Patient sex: M
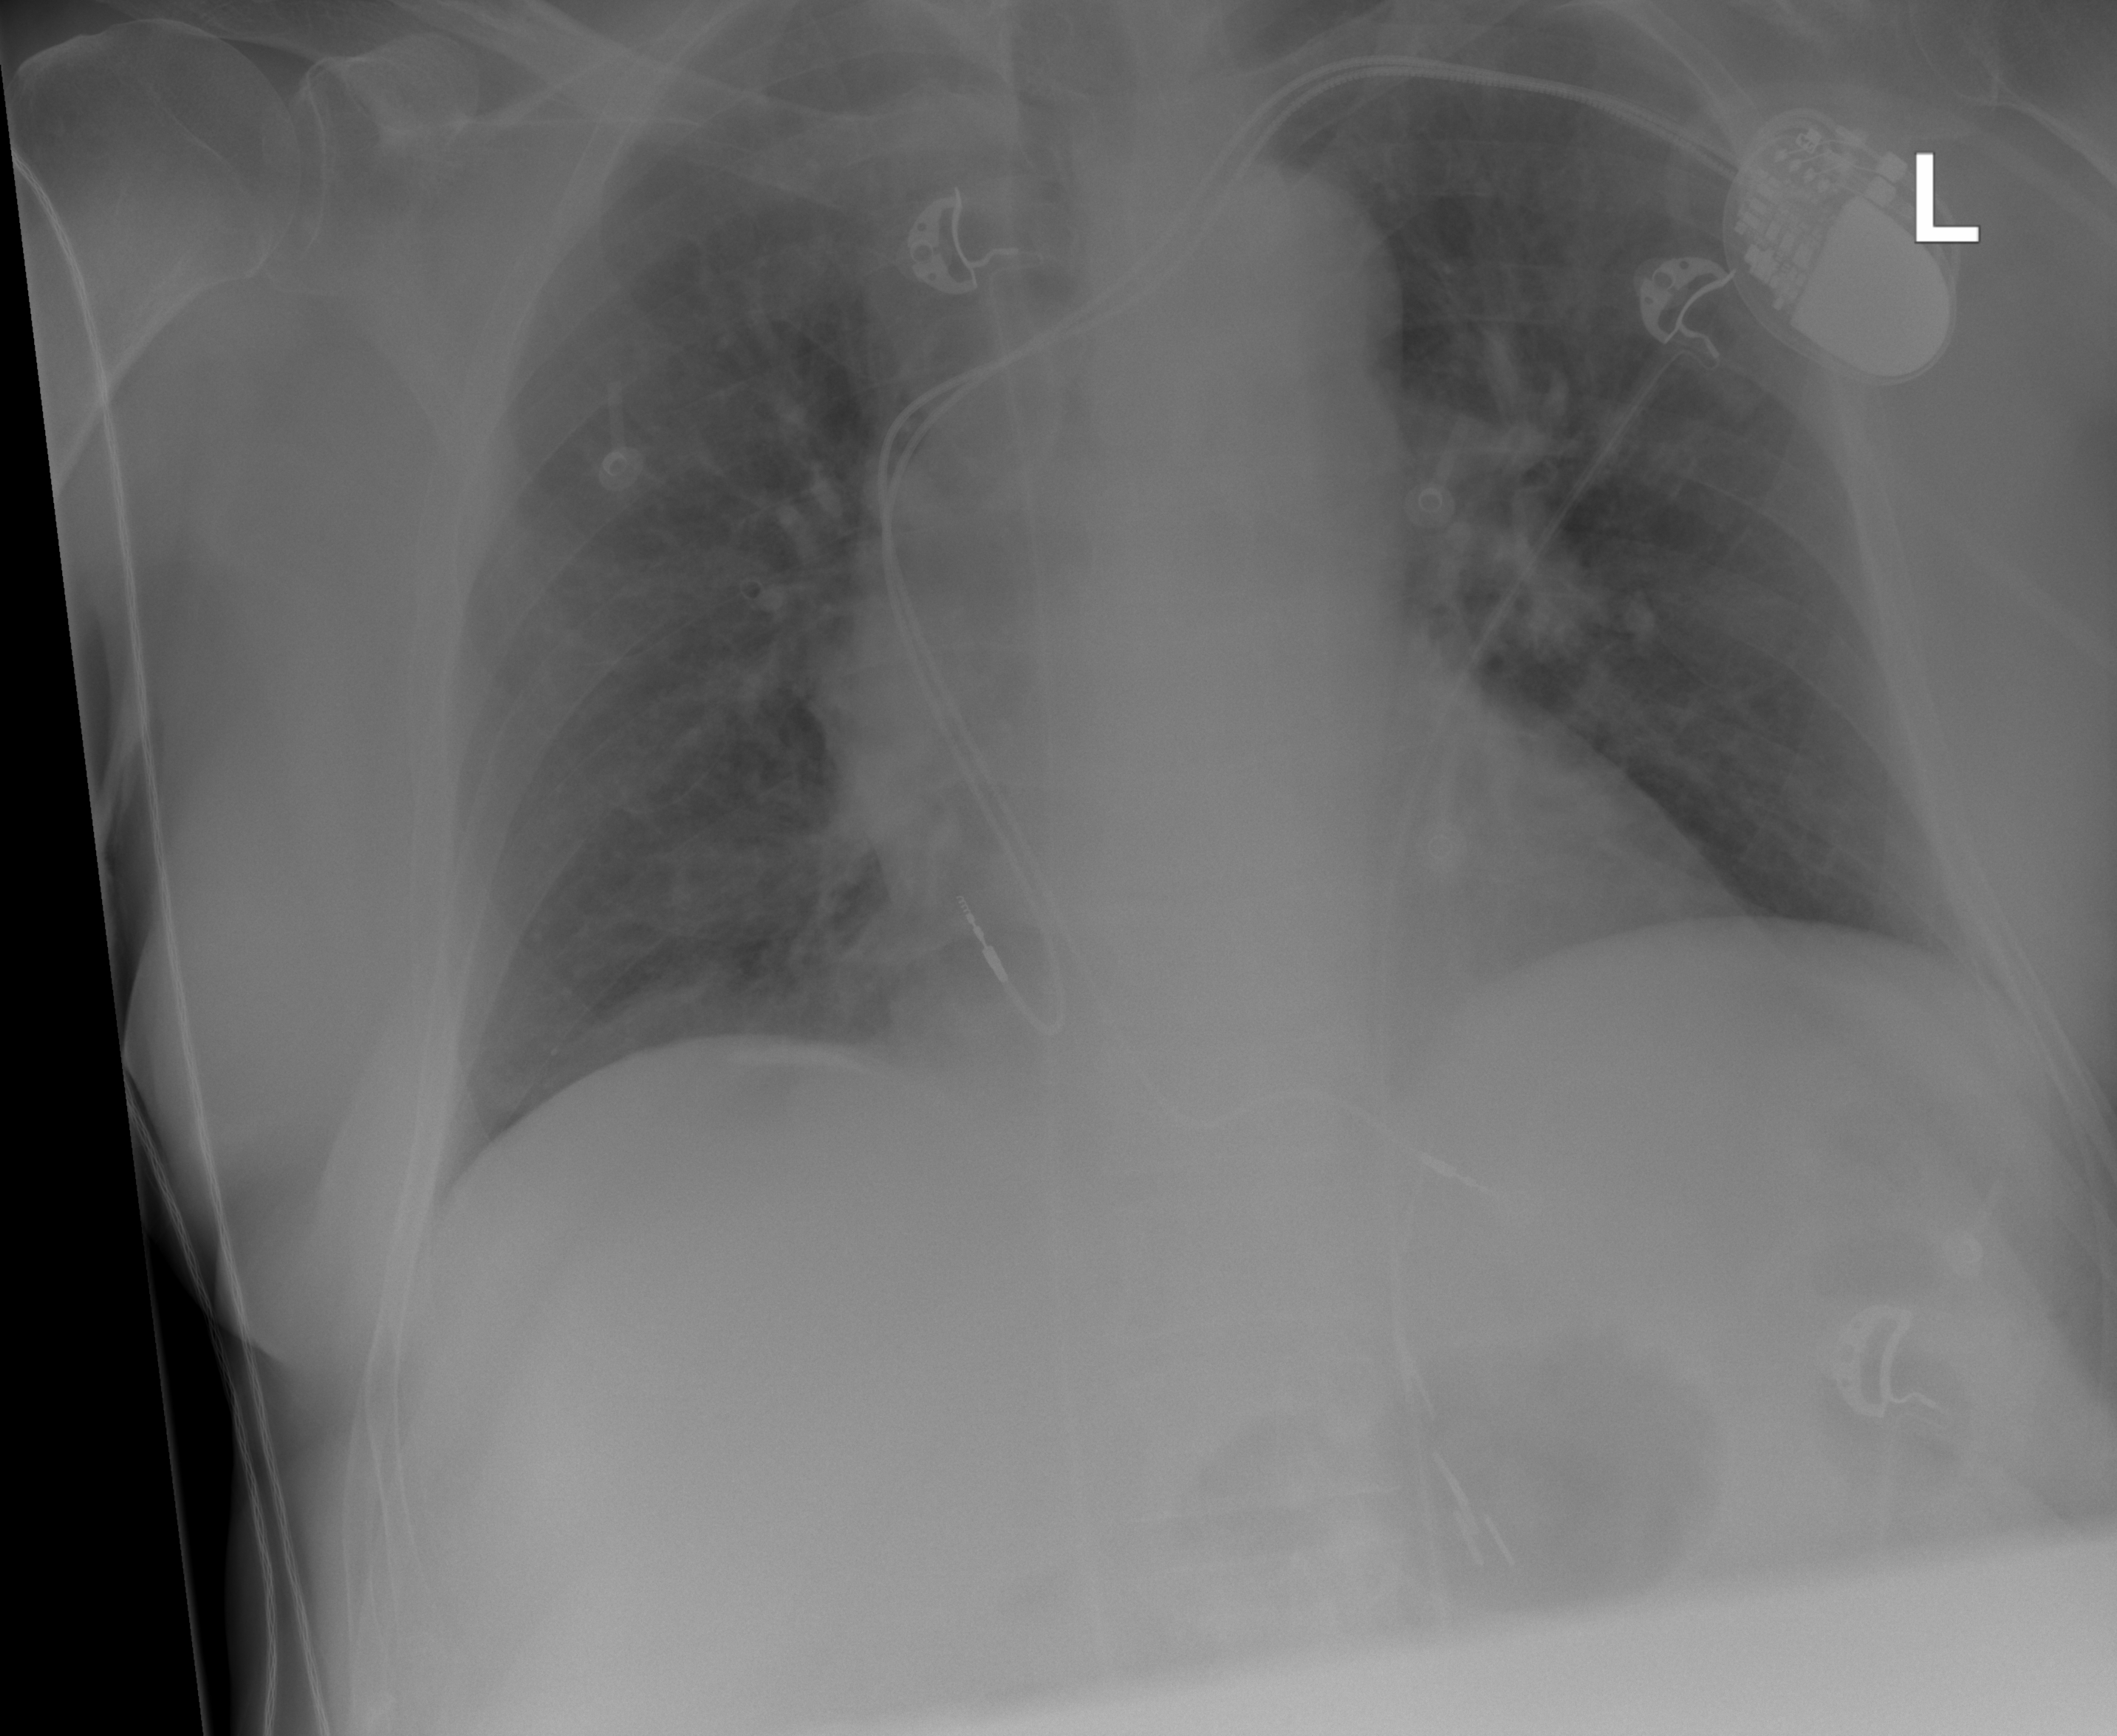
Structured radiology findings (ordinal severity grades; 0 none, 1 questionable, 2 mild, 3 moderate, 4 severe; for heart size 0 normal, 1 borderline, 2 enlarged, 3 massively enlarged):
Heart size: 0
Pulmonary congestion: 0
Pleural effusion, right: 0
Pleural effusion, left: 0
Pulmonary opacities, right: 1
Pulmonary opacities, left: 0
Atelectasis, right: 0
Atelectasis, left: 0